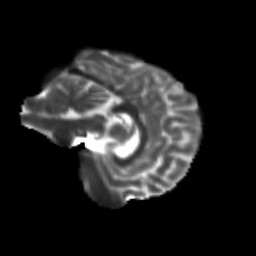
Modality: T2w
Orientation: sagittal
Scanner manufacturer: siemens
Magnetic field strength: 3 T
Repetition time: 9.2 s
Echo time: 0.084 s